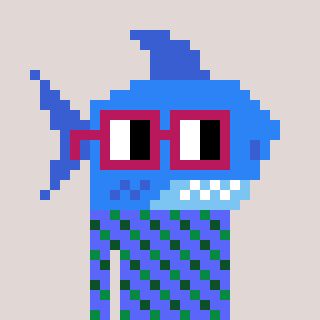
a pixel art character with square dark red glasses, a shark-shaped head and a purple-colored body on a warm background